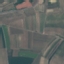
Land use / land cover: PermanentCrop